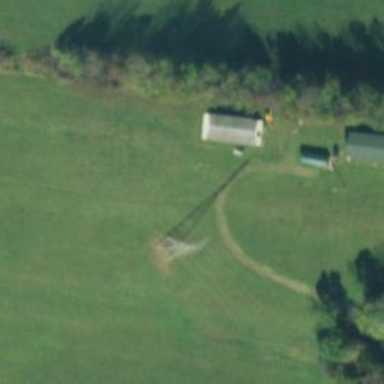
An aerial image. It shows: Lattice structure tower used for power distribution.